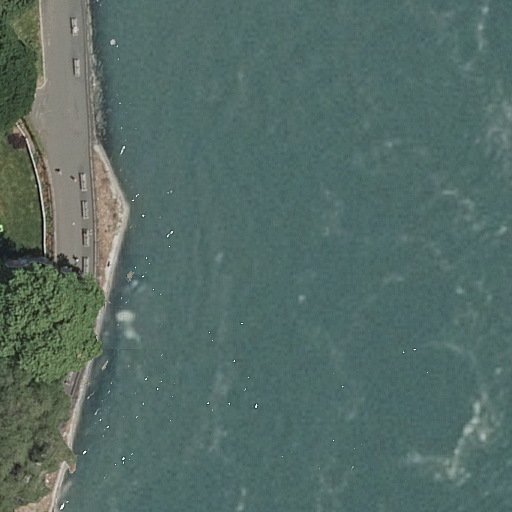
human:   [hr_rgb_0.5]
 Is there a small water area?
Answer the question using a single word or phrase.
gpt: no

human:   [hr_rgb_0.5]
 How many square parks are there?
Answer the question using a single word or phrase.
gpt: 0

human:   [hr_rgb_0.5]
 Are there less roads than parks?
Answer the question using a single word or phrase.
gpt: no

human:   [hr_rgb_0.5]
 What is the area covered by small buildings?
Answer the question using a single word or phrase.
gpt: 0m2

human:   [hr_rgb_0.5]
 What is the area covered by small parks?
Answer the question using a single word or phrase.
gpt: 82m2

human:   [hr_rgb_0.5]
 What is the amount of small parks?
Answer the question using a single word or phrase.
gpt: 1

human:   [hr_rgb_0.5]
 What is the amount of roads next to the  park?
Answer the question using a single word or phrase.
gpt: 2

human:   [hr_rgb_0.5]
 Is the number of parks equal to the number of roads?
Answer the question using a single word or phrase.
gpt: no

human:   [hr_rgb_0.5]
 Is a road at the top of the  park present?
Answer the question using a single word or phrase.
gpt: yes

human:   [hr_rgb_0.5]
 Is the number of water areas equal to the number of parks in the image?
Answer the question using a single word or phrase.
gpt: yes

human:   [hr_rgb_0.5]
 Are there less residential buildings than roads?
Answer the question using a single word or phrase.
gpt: yes

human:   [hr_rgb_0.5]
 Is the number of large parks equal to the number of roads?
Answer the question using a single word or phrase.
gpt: no

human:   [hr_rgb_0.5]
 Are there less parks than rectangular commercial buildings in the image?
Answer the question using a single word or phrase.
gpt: no

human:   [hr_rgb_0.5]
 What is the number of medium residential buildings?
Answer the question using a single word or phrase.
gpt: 0

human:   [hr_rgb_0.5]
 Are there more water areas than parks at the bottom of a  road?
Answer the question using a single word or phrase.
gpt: no

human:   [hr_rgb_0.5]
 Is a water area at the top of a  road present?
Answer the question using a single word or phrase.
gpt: no

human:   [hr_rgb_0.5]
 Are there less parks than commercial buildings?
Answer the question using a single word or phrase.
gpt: no

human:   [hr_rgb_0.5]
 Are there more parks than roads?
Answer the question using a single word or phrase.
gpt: no

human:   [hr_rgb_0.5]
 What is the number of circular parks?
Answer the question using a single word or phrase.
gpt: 0

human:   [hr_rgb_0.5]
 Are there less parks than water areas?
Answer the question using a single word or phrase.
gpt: no

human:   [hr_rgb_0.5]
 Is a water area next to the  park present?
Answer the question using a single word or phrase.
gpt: yes

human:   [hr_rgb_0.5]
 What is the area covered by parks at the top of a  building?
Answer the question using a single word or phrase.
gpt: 0m2

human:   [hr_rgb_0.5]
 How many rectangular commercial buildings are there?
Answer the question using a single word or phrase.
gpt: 0

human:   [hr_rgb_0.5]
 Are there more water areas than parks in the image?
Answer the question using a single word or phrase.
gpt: no

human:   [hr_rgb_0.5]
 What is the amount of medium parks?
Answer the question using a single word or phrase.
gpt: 0

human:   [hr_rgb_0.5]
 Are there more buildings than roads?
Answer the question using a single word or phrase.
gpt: no

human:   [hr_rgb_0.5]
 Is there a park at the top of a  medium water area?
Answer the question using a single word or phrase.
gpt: no

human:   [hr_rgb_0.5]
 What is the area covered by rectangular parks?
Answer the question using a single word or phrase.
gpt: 82m2

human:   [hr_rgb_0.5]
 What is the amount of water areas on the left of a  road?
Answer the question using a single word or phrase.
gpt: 0

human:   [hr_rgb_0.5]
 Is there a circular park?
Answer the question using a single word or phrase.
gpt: no

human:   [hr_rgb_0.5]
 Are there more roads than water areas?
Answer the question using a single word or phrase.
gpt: yes

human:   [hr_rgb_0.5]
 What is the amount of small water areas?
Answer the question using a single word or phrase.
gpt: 0

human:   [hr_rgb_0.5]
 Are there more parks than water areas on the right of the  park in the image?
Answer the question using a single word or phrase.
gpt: no

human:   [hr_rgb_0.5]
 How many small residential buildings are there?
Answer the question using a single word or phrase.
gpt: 0

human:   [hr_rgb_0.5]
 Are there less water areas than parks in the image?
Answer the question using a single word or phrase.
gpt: no

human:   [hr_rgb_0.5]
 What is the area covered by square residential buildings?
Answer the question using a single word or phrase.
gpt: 0m2